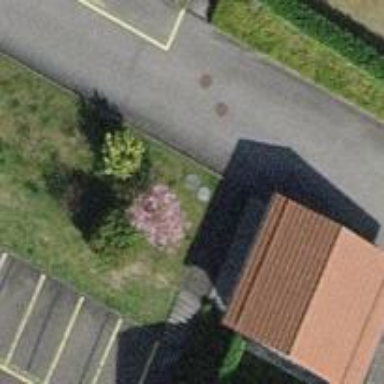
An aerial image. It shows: Group of garages.